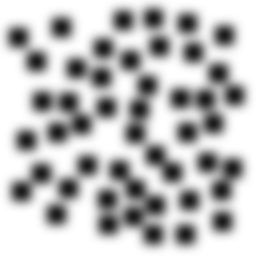
Squares: 48
Triangles: 0
Stars: 0
Total shapes: 48